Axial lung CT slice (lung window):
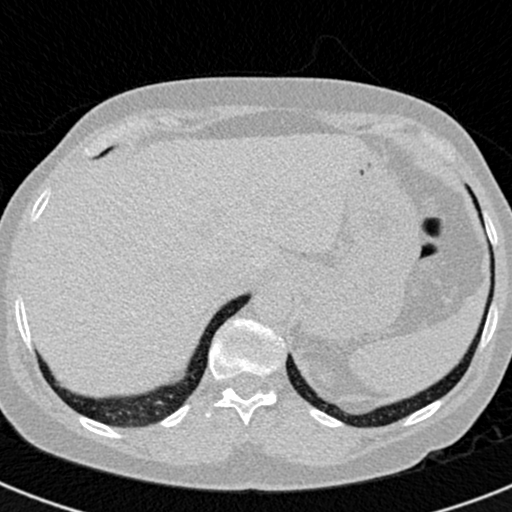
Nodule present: no